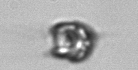
Label: Pyramimonas_longicauda